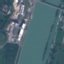
Land use / land cover: River